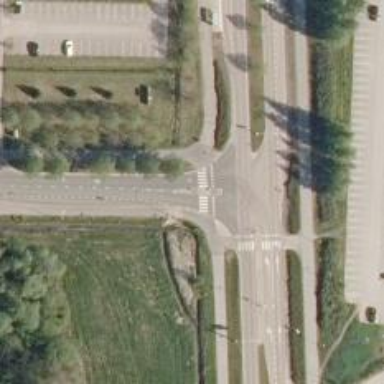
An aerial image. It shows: Road with "give way" sign.